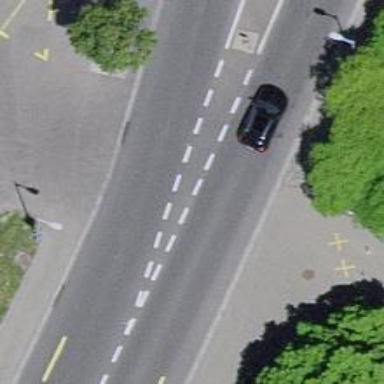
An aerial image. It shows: Secondary road with separate asphalt sidewalks.